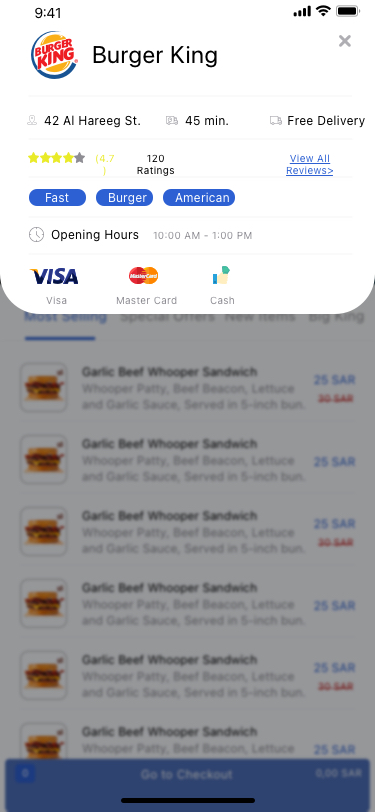
Text in this UI design:
or Scheduled
Delivery: Free
45 min.
Burger King
Search within Burger King
120 Ratings
4.7
Most Selling
Special Offers
New Items
Big King
Garlic Beef Whooper Sandwich
Whooper Patty, Beef Beacon, Lettuce
and Garlic Sauce, Served in 5-inch bun.
25 SAR
30 SAR
Garlic Beef Whooper Sandwich
Whooper Patty, Beef Beacon, Lettuce
and Garlic Sauce, Served in 5-inch bun.
25 SAR
Garlic Beef Whooper Sandwich
Whooper Patty, Beef Beacon, Lettuce
and Garlic Sauce, Served in 5-inch bun.
25 SAR
30 SAR
Garlic Beef Whooper Sandwich
Whooper Patty, Beef Beacon, Lettuce
and Garlic Sauce, Served in 5-inch bun.
25 SAR
Garlic Beef Whooper Sandwich
Whooper Patty, Beef Beacon, Lettuce
and Garlic Sauce, Served in 5-inch bun.
25 SAR
30 SAR
Garlic Beef Whooper Sandwich
Whooper Patty, Beef Beacon, Lettuce
and Garlic Sauce, Served in 5-inch bun.
25 SAR
Garlic Beef Whooper Sandwich
25 SAR
0
0,00 SAR
Go to Checkout
 Free Delivery
45 min.
42 Al Hareeg St.
Opening Hours
Visa
Master Card
Cash
10:00 AM - 1:00 PM
120 Ratings
View All Reviews>
(4.7)
Burger King
Fast
Burger
American